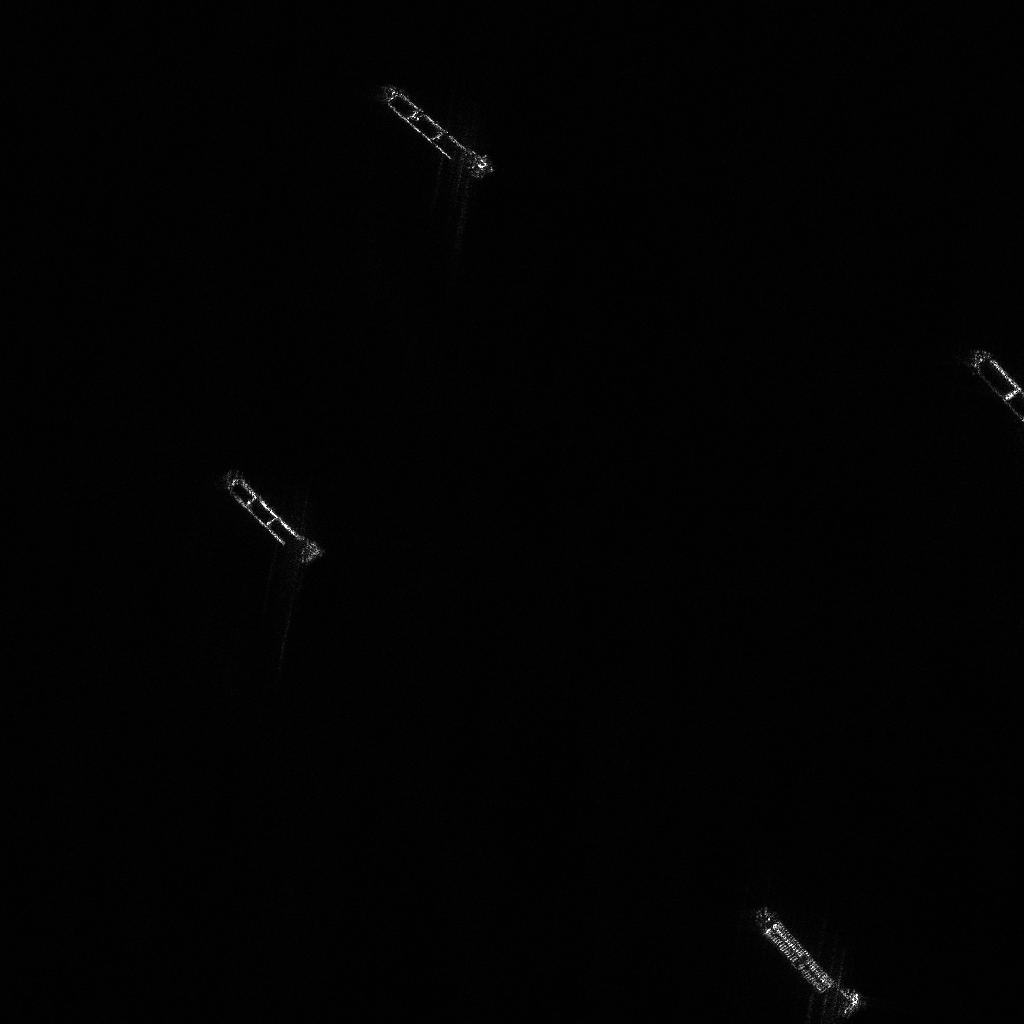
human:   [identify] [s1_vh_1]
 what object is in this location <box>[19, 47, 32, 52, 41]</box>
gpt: <ref>1 large dredger at the left</ref>

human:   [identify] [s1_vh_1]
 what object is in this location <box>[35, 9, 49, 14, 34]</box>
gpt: <ref>1 large dredger at the top</ref>

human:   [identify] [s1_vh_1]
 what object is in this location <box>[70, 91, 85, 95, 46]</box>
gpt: <ref>1 medium cell-container at the bottom right</ref>